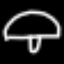
Label: mushroom